Question: I'm struggling with passing data to a child view via a 'UICollectionView' - basically I want to populate several 'UITextField' in the child view with the relevant data based on item clicked - this is a screenshot of my view -

Here is a snipped of the array data to show how its put together -
'''
sightsObject *sight13 = [[sightsObject alloc] initWithsiteTitle:@"ssd" siteSection:@"views" siteType:@"" siteSubTitle:@"" siteDescription:@"" siteMapUrl:@"docks" sitePic:@"further"];
'''
the array is currently static - so its compiled as follows -
'''
self.sightsArray = [NSArray arrayWithObjects:sight1, sight2, sight3, sight4, sight5, sight6, sight7, sight8,sight9,sight10, sight11, sight12,sight13, nil];
self.sectionData = [NSArray arrayWithObjects:@"beatles", @"docks",@"unique",@"museums", @"Football",@"Tours",@"Views",@"Further Afield", nil];
'''
The uiCollectionView is populated as follows -
'''
- (UICollectionViewCell *)collectionView:(UICollectionView *)collectionView cellForItemAtIndexPath:(NSIndexPath *)indexPath {
_selectedItemIndex = indexPath.row;
CSCell *cell = [collectionView dequeueReusableCellWithReuseIdentifier:@"cell"
forIndexPath:indexPath]
NSString *s = self.sectionData[indexPath.section];
NSPredicate *pred = [NSPredicate predicateWithFormat:@"siteSection like %@", s];
NSArray *filteredArr = [self.sightsArray filteredArrayUsingPredicate:pred];
NSLog(@"Value of hello = %@", filteredArr);
sightsObject *rightS = filteredArr[indexPath.row];
cell.textLabel.text =rightS.siteTitle;
cell.textBrief.text = rightS.siteSubTitle;
cell.imageIco.image = [UIImage imageNamed:rightS.sitePic];
return cell;
'''
}
I have stored the selected index path in this method -
'''
- (void)collectionView:(UICollectionView *)collectionView didSelectItemAtIndexPath:(NSIndexPath *)indexPath {
self.selectedItemIndex = indexPath.row; //stored as NSInteger
}
'''
finally i try and pass the data as follows -
'''
- (void)prepareForSegue:(UIStoryboardSegue *)segue sender:(id)sender{
NSArray* selectedItem = [_sightsArray objectAtIndex:self.selectedItemIndex ];
SightViewController *destController = [segue destinationViewController];
destController.viewTit = selectedItem.siteTitle ;
}
'''
but I get an error stating property siteTitle not found on NSArray..
Where am i going wrong?
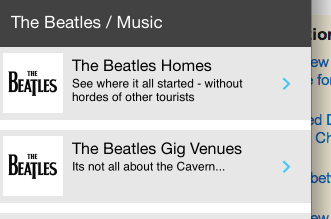
Answer: You can achieve the same using
'''
- (void)prepareForSegue:(UIStoryboardSegue *)segue sender:(id)sender
{
if ([segue.identifier isEqualToString:@"FirstView"]) {
NSString* selectedItem = [_sightsArray objectAtIndex:self.selectedItemIndex];
SightViewController *destController = (SightViewController *)segue.destinationViewController;
destController.selString = selectedItem;
}
}
'''
In desController.h file declare the string variable as
'''
@property(nonatomic, copy) NSString *selString;
'''